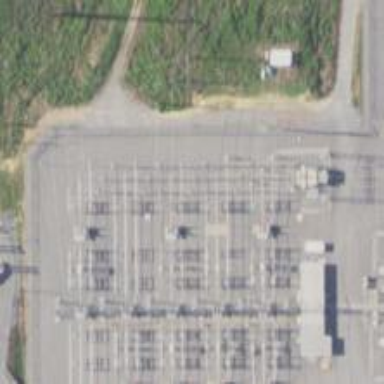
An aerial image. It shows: Switch used for power control.